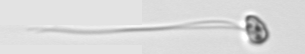
Label: flagellate